Question: My Enum is not binding to my Contact Manager.
I have an Enum Class
'''
[Serializable]
public enum Group
{
Friend,
Family,
Coworker
}
}
'''
Then I have my MainWindow which initializes my Contact Manager
'''
public partial class MainWindow : Window
{
//public List<Contact> ContactList = new List<Contact>();
public ObservableCollection<Contact> ContactList = new ObservableCollection<Contact>();
string fileName = null;
Contact furqan = new Contact("Herp Derp");
Contact rizwan = new Contact("Merp Meep");
public MainWindow()
{
InitializeComponent();
myItemsControl.ItemsSource = ContactList;
//myComboBox.ItemsSource = Enum.GetValues(typeof(Group));
//myComboBox.ItemsSource = Enum.GetValues(typeof(Group)).Cast<Group>();
furqan.HomePhone = "801238421";
ContactList.Add(furqan);
ContactList.Add(rizwan);
this.DataContext = this;
}
'''
My XAML looks like this
'''
<Label Grid.Row="7" Content="Home Email:"/>
<TextBox Grid.Row="7" Text="{Binding ElementName=myItemsControl, Path=SelectedItem.PersonalEmail, Mode=TwoWay, UpdateSourceTrigger=PropertyChanged}"/>
<Label Grid.Row="8" Content="Work Email:"/>
<TextBox Grid.Row="8" Text="{Binding ElementName=myItemsControl, Path=SelectedItem.WorkEmail, Mode=TwoWay, UpdateSourceTrigger=PropertyChanged}"/>
<Label Grid.Row="10" Content="Group:"/>
<ComboBox Grid.Row="10" Grid.Column="1" Text="{Binding ElementName=myItemsControl, Path=SelectedItem.ContactGroup, Mode=TwoWay, UpdateSourceTrigger=PropertyChanged}"/>
'''
The ComboBox should display "CoWorker, Family, Friend" inside of it, but it doesn't, and it should bind with my Contact Class.
<URL>
'''
<ListBox x:Name="myItemsControl" Grid.Column="0" Grid.Row="1" Background="LightBlue">
<ItemsControl.ItemTemplate>
<DataTemplate x:Name="myDataTemplate">
<StackPanel>
<TextBlock Height="50" x:Name="contactName">
<Run FontSize="14" Text="{Binding Path=FirstName}"/>
<Run FontSize="14" Text="{Binding Path=LastName}"/>
</TextBlock>
</StackPanel>
</DataTemplate>
</ItemsControl.ItemTemplate>
</ListBox>
'''
How do I correctly bind this so it works with my Contact?
Everything works except for my Enums

All textboxes show what they are supposed to. Only the ComboBox doesn't work because it's not binded to all of the values that the Enum can be. I need to make an IEnumerable, maybe a ObservableCollection and add all of the values of the Group to it, and then bind to it. That works, however I have no idea how to bind my contactList(the observablecollection that's holding all of my contacts) to hold the Group collection. Any ideas?
Thanks!
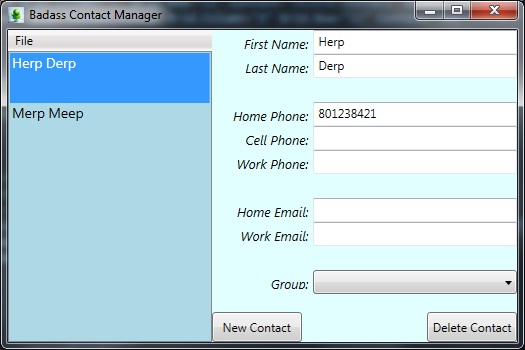
Answer: I fixed it by doing the following:
'''
<ComboBox ItemsSource="{Binding ElementName=myItemsControl, Path=SelectedItem.ContactGroupValues, Mode=OneWay, UpdateSourceTrigger=PropertyChanged}"
SelectedItem="{Binding ElementName=myItemsControl, Path=SelectedItem.ContactGroup, Mode=TwoWay, UpdateSourceTrigger=PropertyChanged}" Grid.Row="10" Grid.Column="1"/>
'''
and then in the Contact class:
'''
private Group _Group;
public Group ContactGroup
{
get
{
return _Group;
}
set
{
_Group = value;
}
}
public IEnumerable<Group> ContactGroupValues
{
get
{
return Enum.GetValues(typeof(Group)).Cast<Group>();
}
}
'''